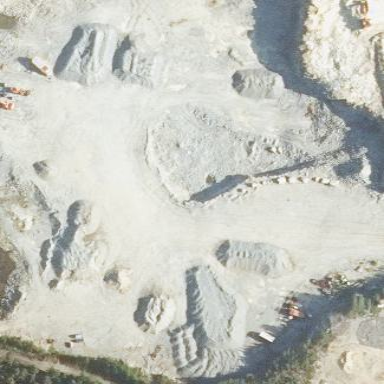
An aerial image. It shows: Quarry area.